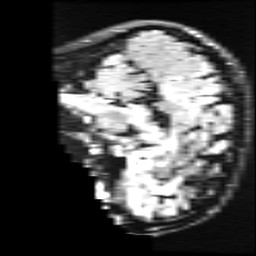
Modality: FLAIR
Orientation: sagittal
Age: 24
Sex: female
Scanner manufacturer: ge
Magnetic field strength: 3 T
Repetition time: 11 s
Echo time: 0.1497 s